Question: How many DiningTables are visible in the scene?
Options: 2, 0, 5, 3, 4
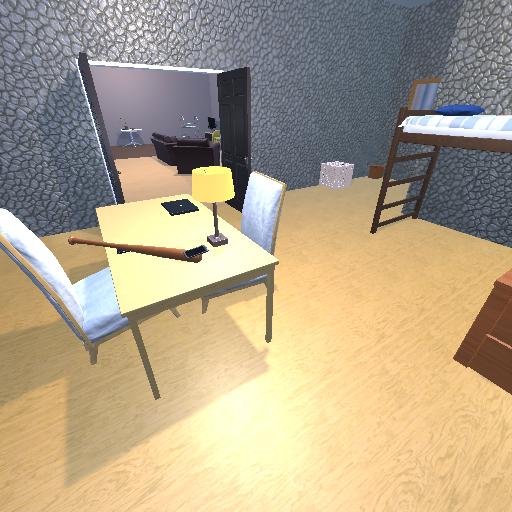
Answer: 2